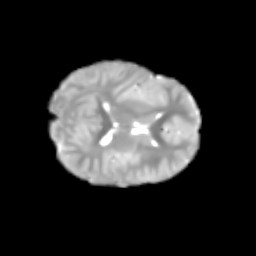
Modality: T2w
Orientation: axial
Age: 6
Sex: male
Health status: healthy